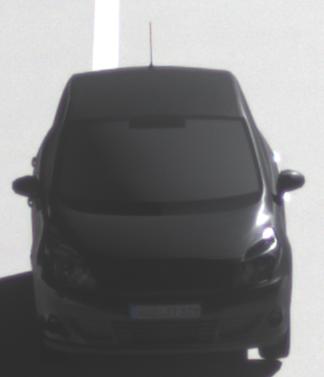
Make: Renault
Model: Scénic 1.6 16V 110
Detailed model: Scénic (III)
Model produced from: 2009/06
Model produced until: 2010/08
Doors: 5
Color: black
Road condition: dry road
Daytime: morning or afternoon
Contrast: high contrast